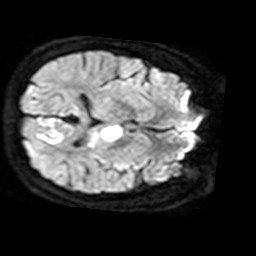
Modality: TRACE
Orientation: axial
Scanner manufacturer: philips
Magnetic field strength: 1.5 T
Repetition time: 3.095 s
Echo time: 0.06202 s